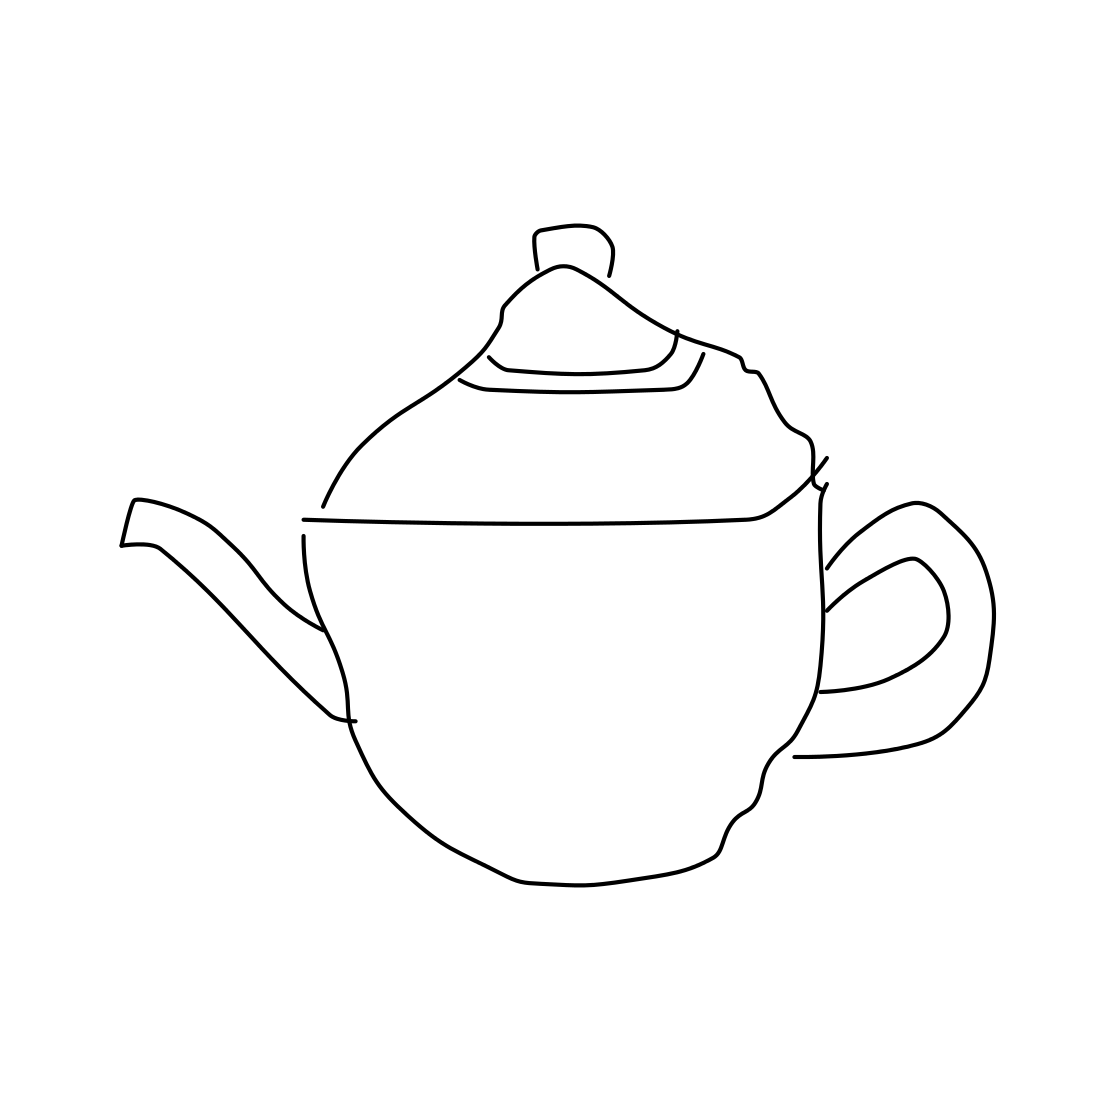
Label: teapot